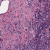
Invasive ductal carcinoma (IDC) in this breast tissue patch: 0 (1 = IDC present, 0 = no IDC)